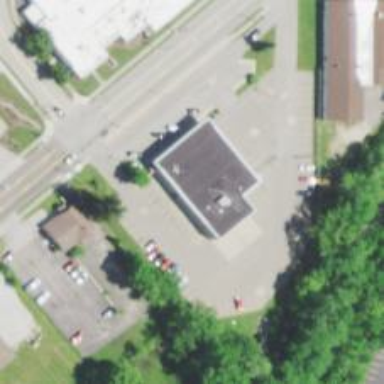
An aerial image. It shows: Post office.